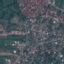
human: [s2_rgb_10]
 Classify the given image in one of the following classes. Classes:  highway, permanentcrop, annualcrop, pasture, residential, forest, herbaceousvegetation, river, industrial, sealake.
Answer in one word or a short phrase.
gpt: Residential